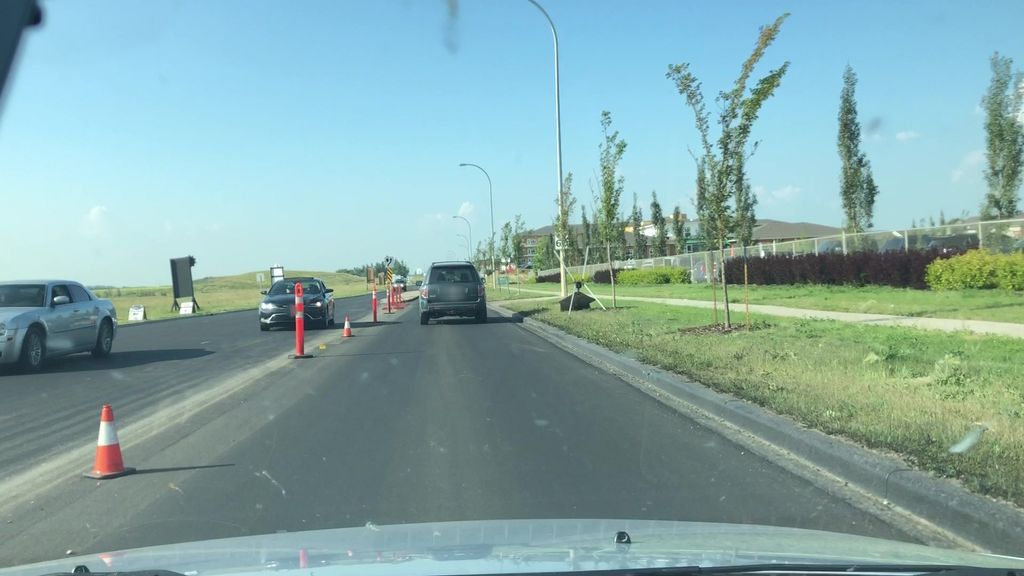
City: edmonton